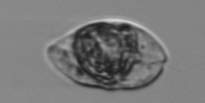
Label: Gyrodinium